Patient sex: M
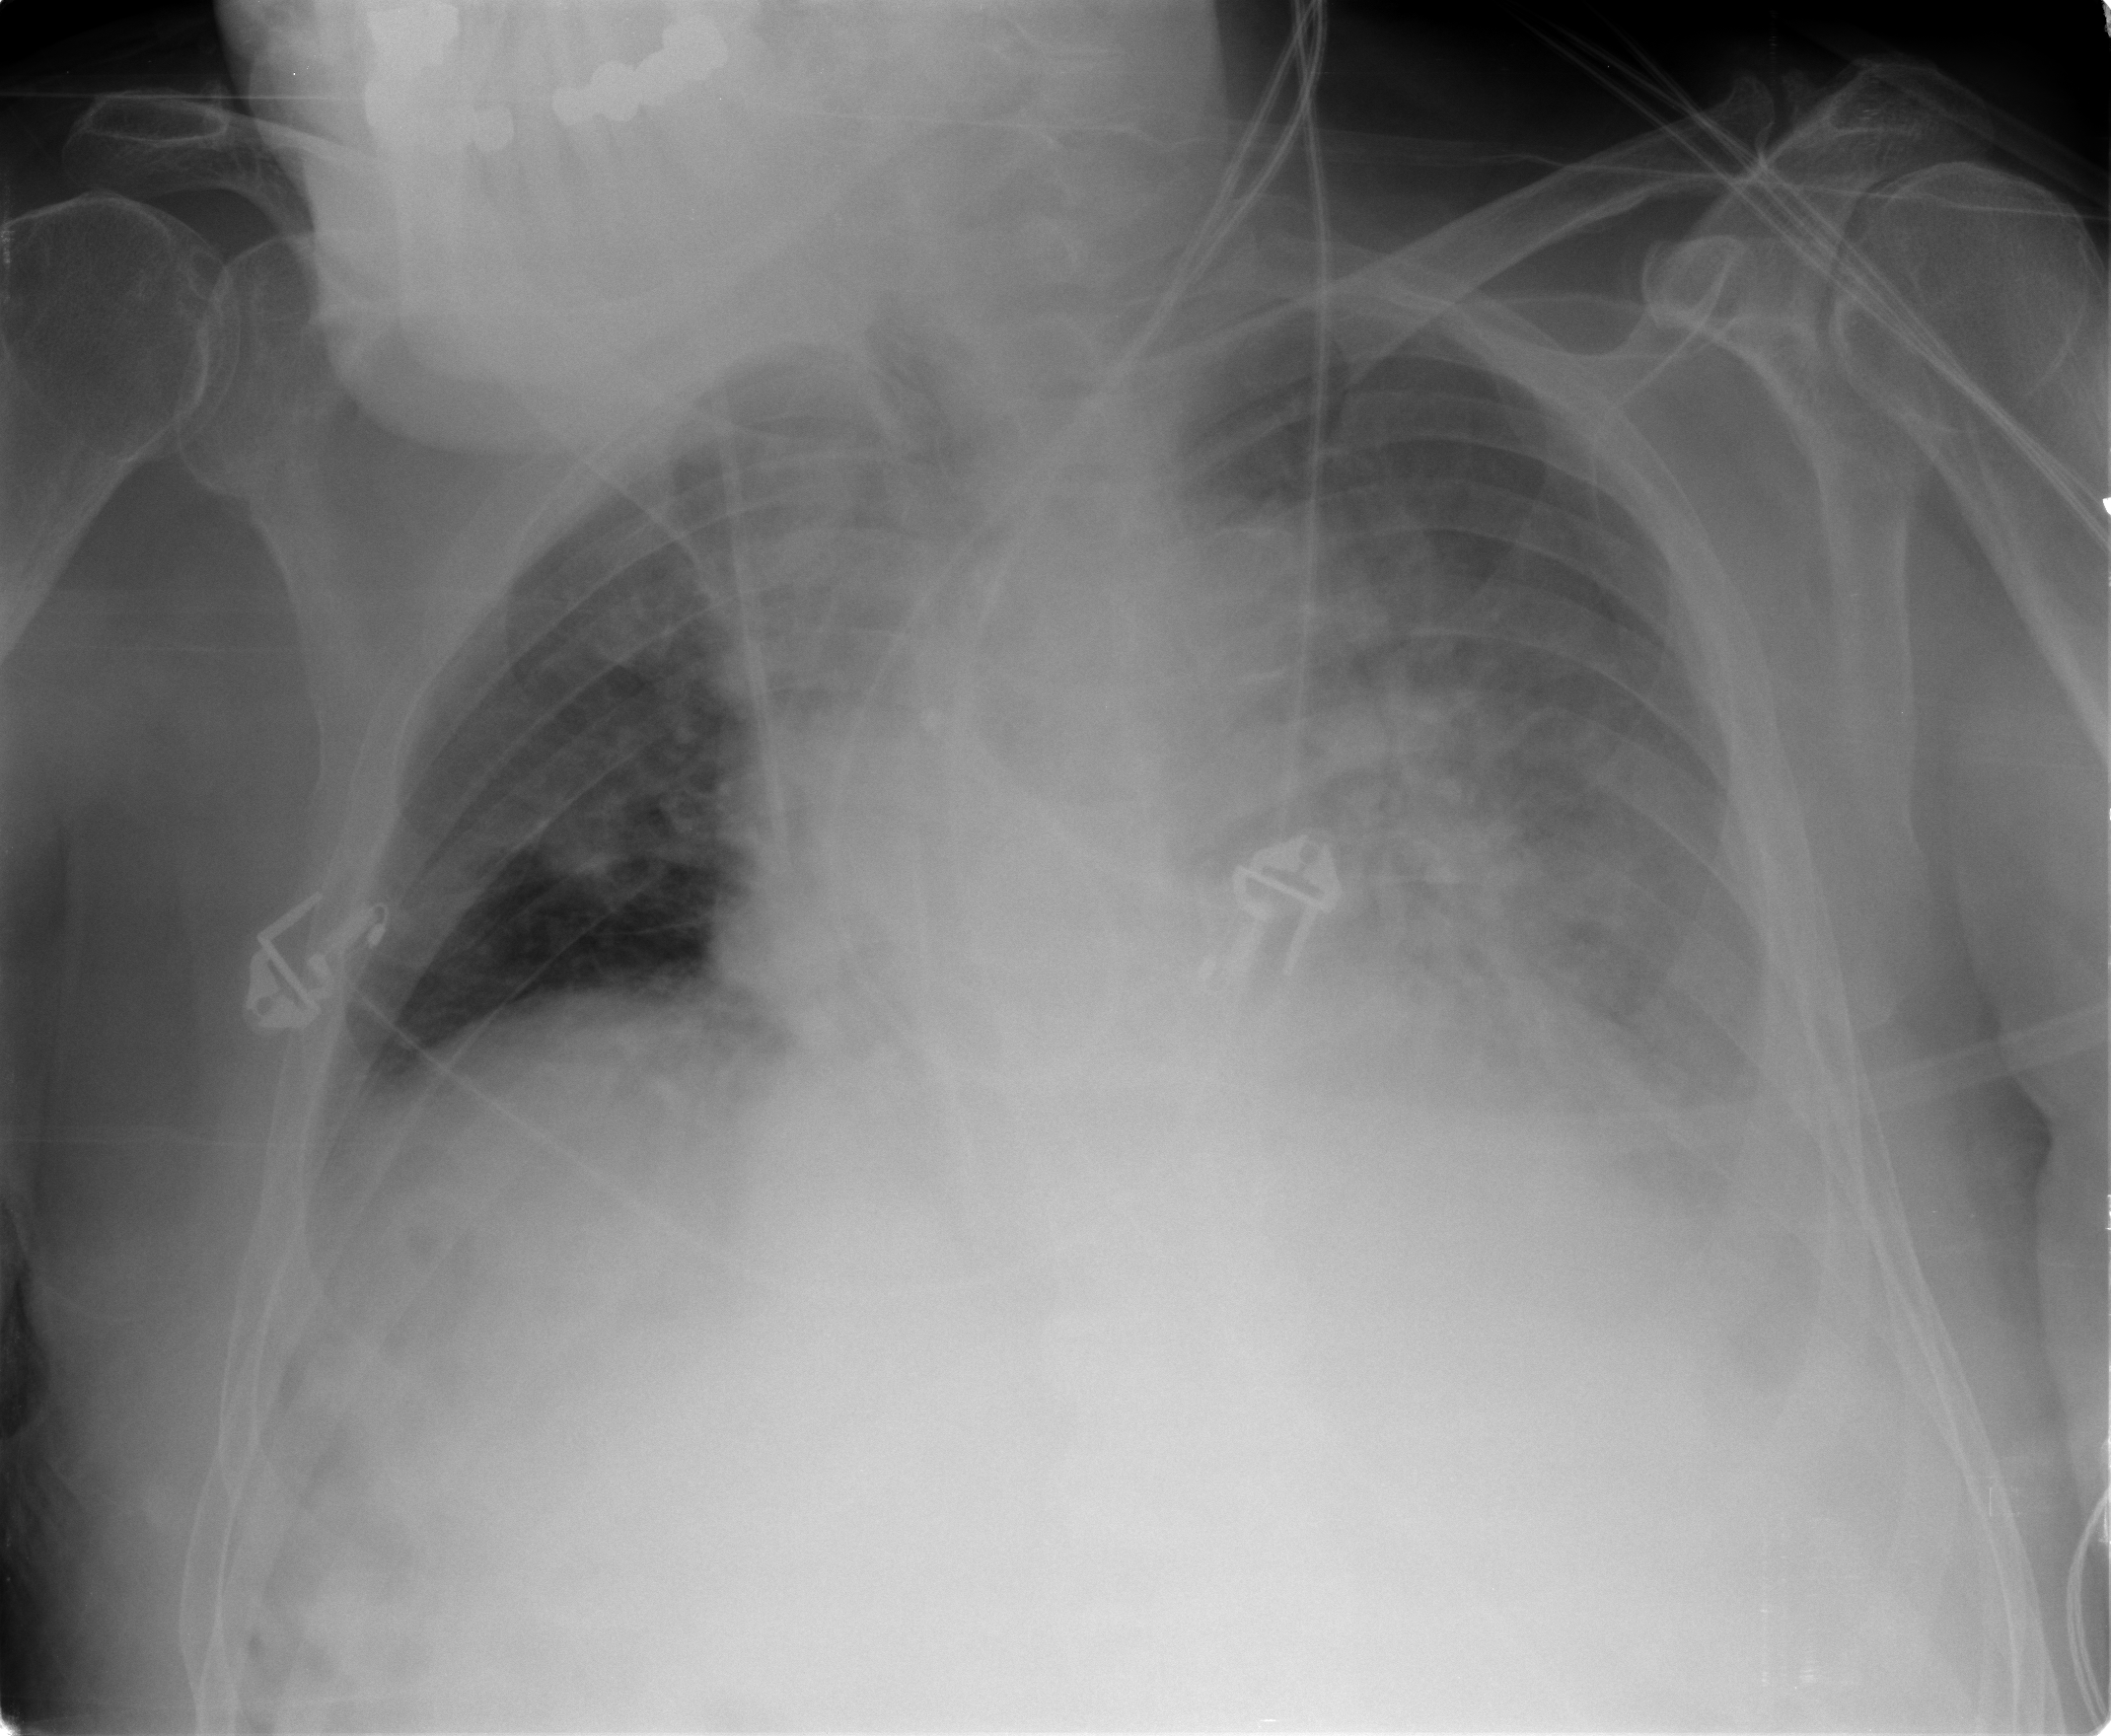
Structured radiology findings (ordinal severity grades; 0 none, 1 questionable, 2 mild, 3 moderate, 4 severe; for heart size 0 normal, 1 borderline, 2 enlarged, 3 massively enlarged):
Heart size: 2
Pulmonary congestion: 0
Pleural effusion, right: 0
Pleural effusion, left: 3
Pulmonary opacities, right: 0
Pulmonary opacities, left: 0
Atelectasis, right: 2
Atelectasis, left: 2